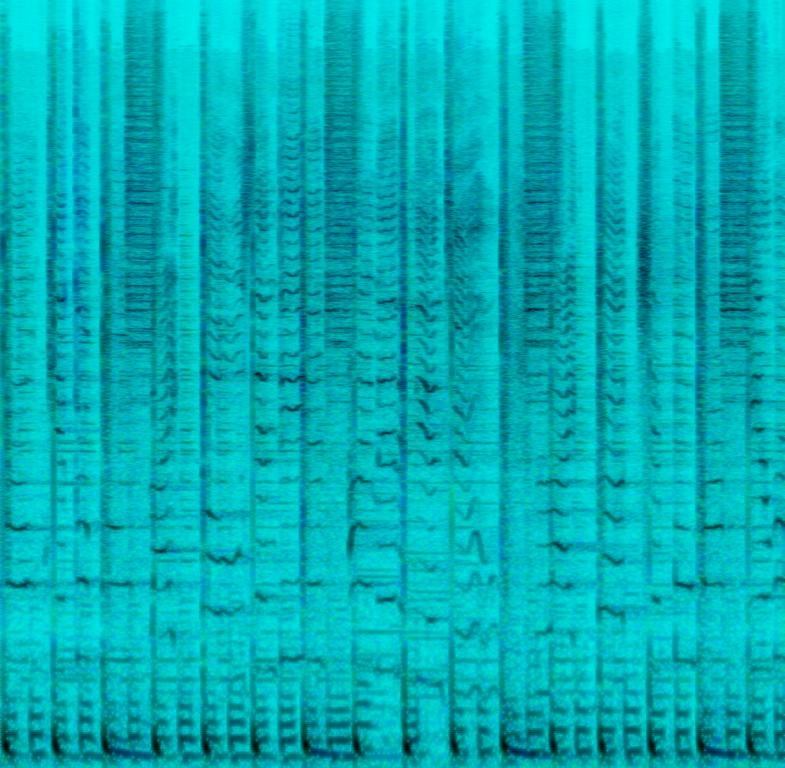
A female singer sings this catchy tune with backup singers in vocal harmony. The song is medium tempo with a groovy bass line, keyboard accompaniment, steady drumming with a clapping percussion. The song is catchy and has a dance rhythm. The song is a pop dance song.